Question: I need to replicate the same POST request in PHP curl. The request parameters should be in json in the body and the response too is a json object.

'''
{
"api_key": "scTrCT",
"test": "true",
"service_provider_list": [
{
"facility_name": "ALL YOUR SMILE NEEDS DENTAL CENTERS",
"provider_name": "DRS. HERMAN AND MACK P.C",
"tax_id": "<PHONE>
}
],
"payer_ids": [
"00431"
],
"transaction_type": "270",
"effective_date": "2014-01-12"
}
'''
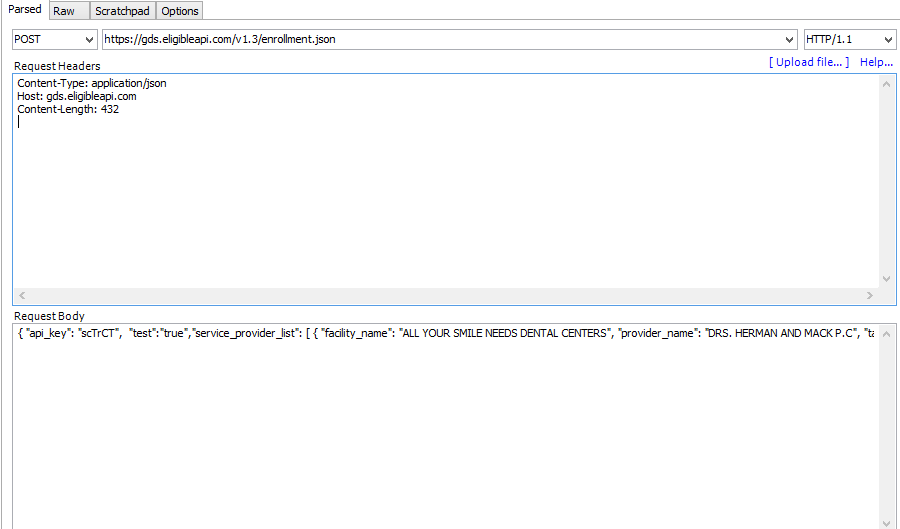
Answer: Please try this:
'''
<?php
$json = array(
"api_key" => "scTrCT",
"test" => "true",
"service_provider_list" => array(
"facility_name" => "ALL YOUR SMILE NEEDS DENTAL CENTERS",
"provider_name" => "DRS. HERMAN AND MACK P.C",
"tax_id" => "<PHONE>"
),
"payer_ids" => array(
"00431"
),
"transaction_type" => "270",
"effective_date" => "2014-01-12"
);
$json = json_encode($json);
$ch = curl_init('http://gds.eligibleapi.com/v1.3/enrollment.json');
curl_setopt($ch, CURLOPT_CUSTOMREQUEST, "POST");
curl_setopt($ch, CURLOPT_POSTFIELDS, $json);
curl_setopt($ch, CURLOPT_RETURNTRANSFER, true);
$result = curl_exec($ch);
curl_close($ch);
echo $result;
'''